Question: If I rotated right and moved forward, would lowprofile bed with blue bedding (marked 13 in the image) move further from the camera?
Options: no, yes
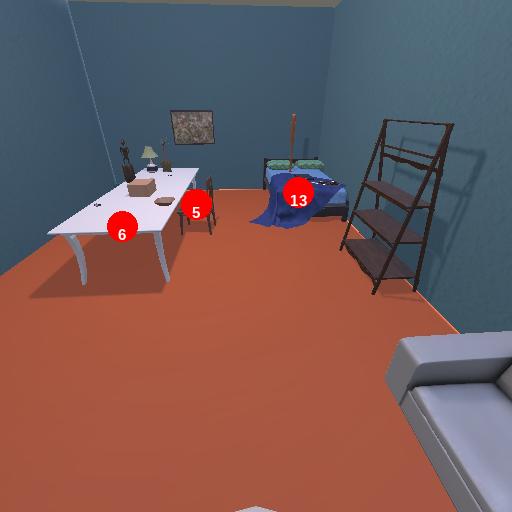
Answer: no